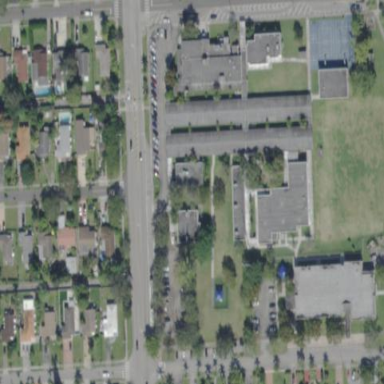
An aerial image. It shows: School.